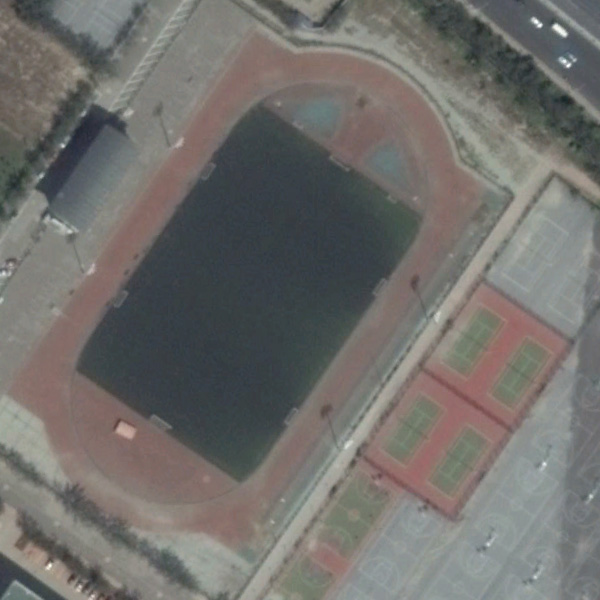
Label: Playground